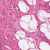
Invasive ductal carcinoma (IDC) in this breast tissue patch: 0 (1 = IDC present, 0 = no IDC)